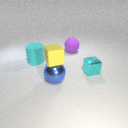
large purple rubber sphere behind large blue metal sphere